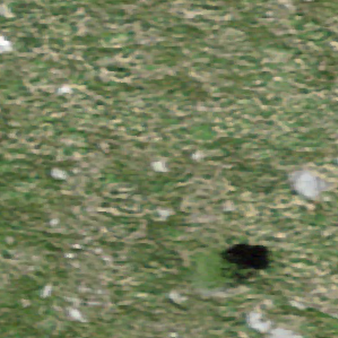
Label: other